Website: lowes
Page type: customer-info-address
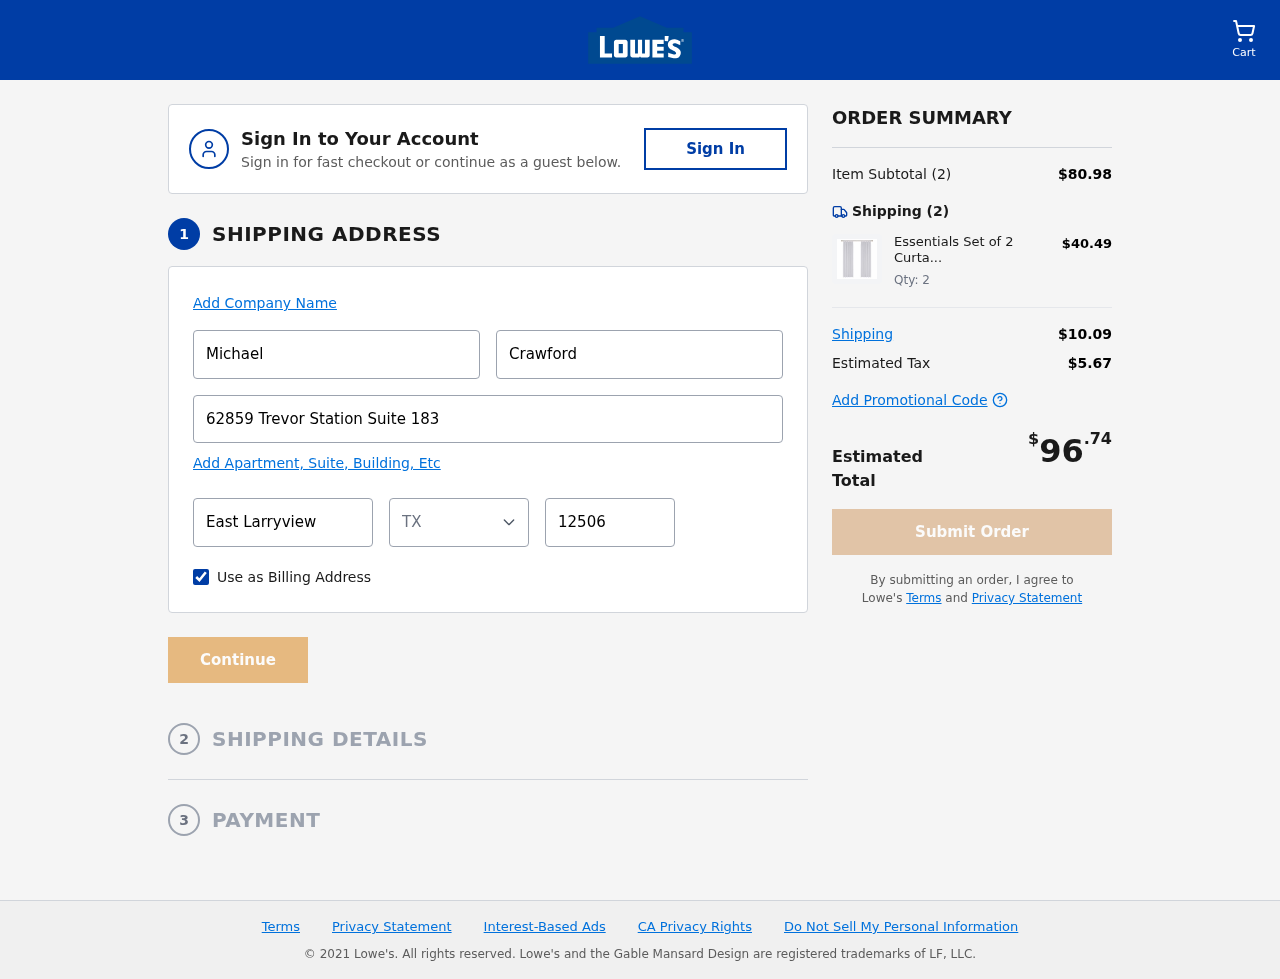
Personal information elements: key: PII_CITY
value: East Larryview
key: PII_FIRSTNAME
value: Michael
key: PII_LASTNAME
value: Crawford
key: PII_POSTCODE
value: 12506
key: PII_STATE_ABBR
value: TX
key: PII_STREET
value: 62859 Trevor Station Suite 183
Product elements: key: PRODUCT1_NAME
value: Essentials Set of 2 Curtains with Ruffle Tape, 245x140
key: PRODUCT1_PRICE
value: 40.49
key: PRODUCT1_QUANTITY
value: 2
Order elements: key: ORDER_NUM_ITEMS
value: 2
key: ORDER_SUBTOTAL
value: $80.98
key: ORDER_NUM_ITEMS2
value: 2
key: ORDER_SHIPPING_COST
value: $10.09
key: ORDER_TAX
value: $5.67
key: ORDER_TOTAL
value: $96.74